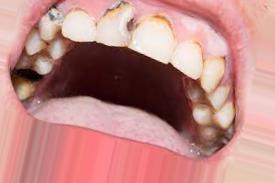
Condition: Caries